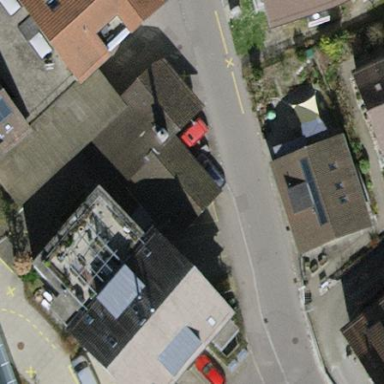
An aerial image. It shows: Industrial building.